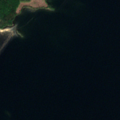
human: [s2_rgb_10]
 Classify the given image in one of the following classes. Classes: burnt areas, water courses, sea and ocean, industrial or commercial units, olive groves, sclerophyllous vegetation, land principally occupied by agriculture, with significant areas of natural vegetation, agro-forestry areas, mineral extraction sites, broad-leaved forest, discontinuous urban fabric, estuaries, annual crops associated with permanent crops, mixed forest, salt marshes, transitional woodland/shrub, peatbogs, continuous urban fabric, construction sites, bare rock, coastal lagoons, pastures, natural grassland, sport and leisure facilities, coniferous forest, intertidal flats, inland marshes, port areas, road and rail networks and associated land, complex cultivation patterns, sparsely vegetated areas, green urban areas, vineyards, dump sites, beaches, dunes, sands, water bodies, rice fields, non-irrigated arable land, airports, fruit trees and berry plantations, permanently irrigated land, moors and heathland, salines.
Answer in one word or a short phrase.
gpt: coniferous forest, water bodies